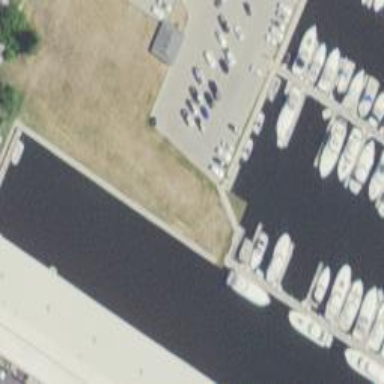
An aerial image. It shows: Man-made pier.